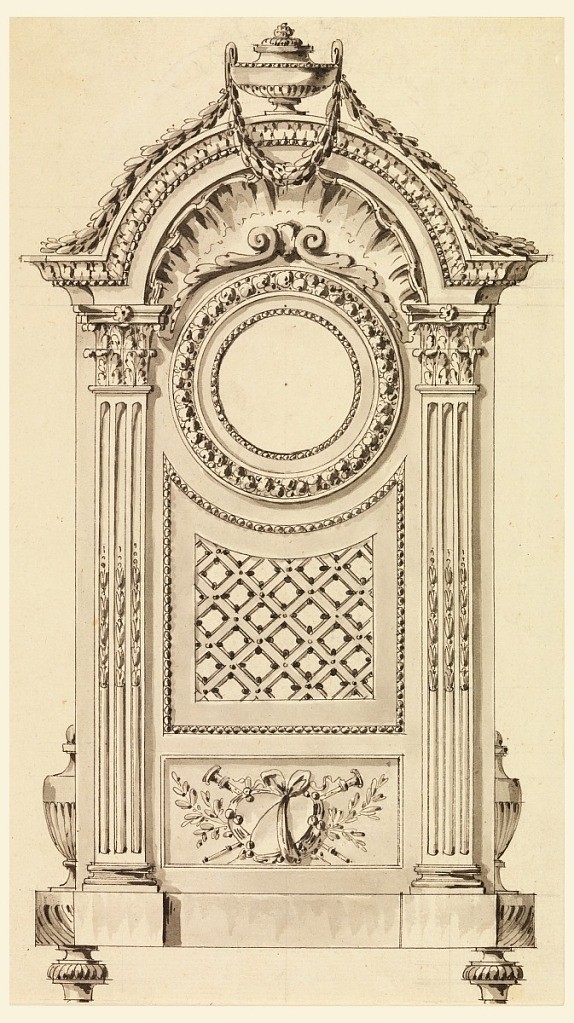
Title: Design for a Table Clock
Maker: Richard de Lalonde, French, active 1780–96
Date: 1775
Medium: Pen and black ink, brush and wash, graphite on white laid paper
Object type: Drawing
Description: Two fluted pilasters flank circular dial. Above, a pediment consisting of a covered urn on top, a garland of laurel leaves, and a shell in the recessed section of the pediment. A trophy decorated with leaves and a bow, in lower panel. Partial view of covered urns on either side of base, cushioned feet.